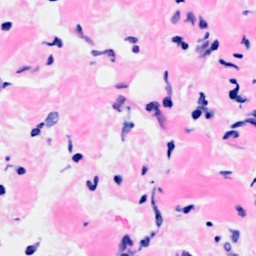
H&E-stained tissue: Breast